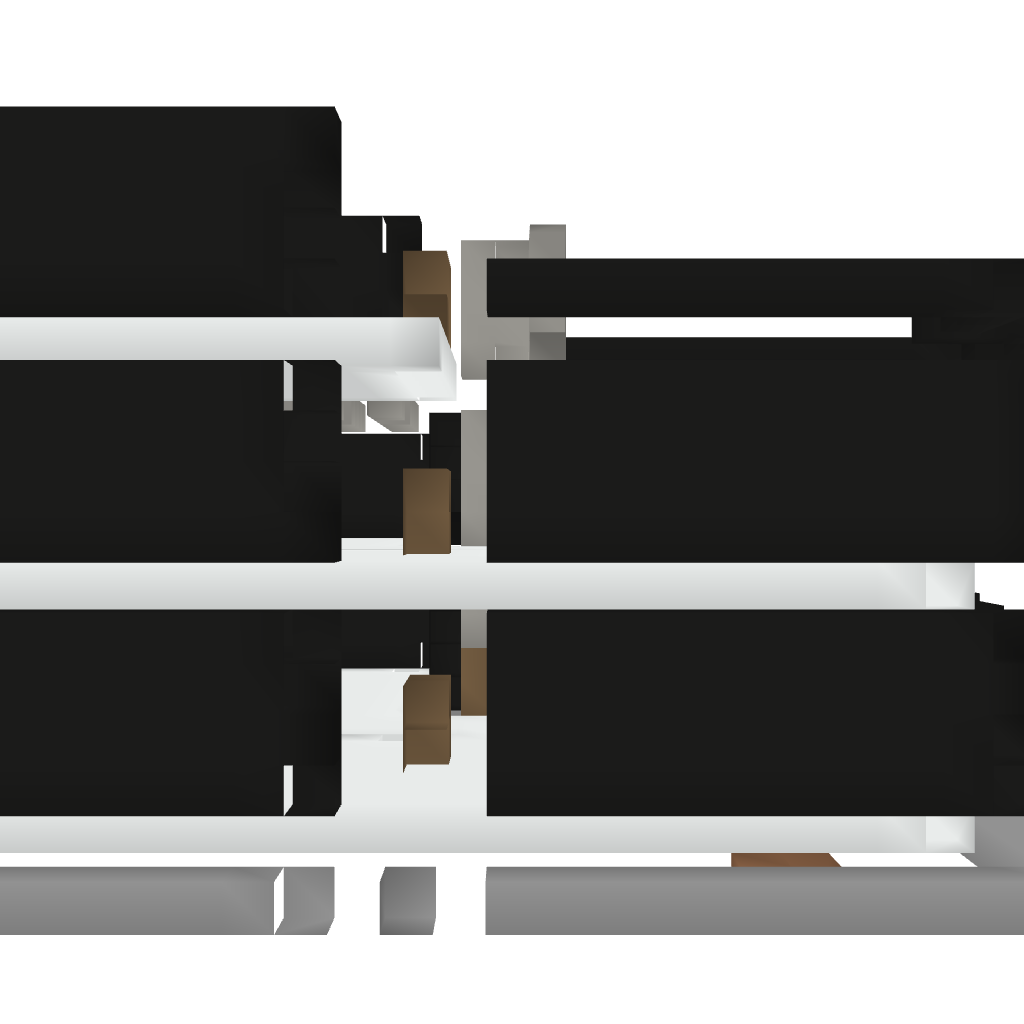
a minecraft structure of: Modern House #3